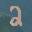
Label: 2